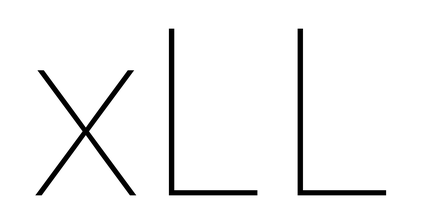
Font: Inter_Thin